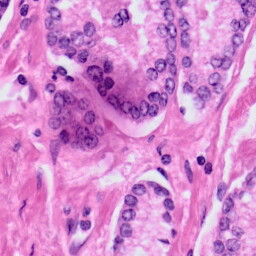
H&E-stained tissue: Prostate